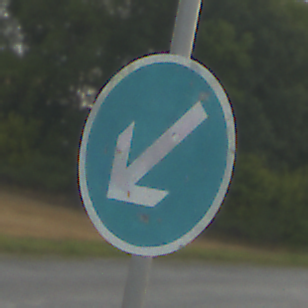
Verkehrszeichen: VorgeschriebeneVorbeifahrtLinks
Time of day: SunriseSunset
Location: Outdoor (RoadRail)
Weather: PartlyCloudy
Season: NotSpecified
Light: Natural